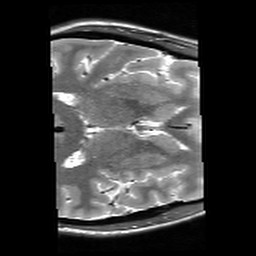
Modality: T2w
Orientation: axial
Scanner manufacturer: siemens
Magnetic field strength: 3 T
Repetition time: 9.86 s
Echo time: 0.05 s